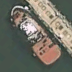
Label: civil